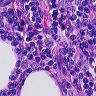
Metastatic tissue present: no